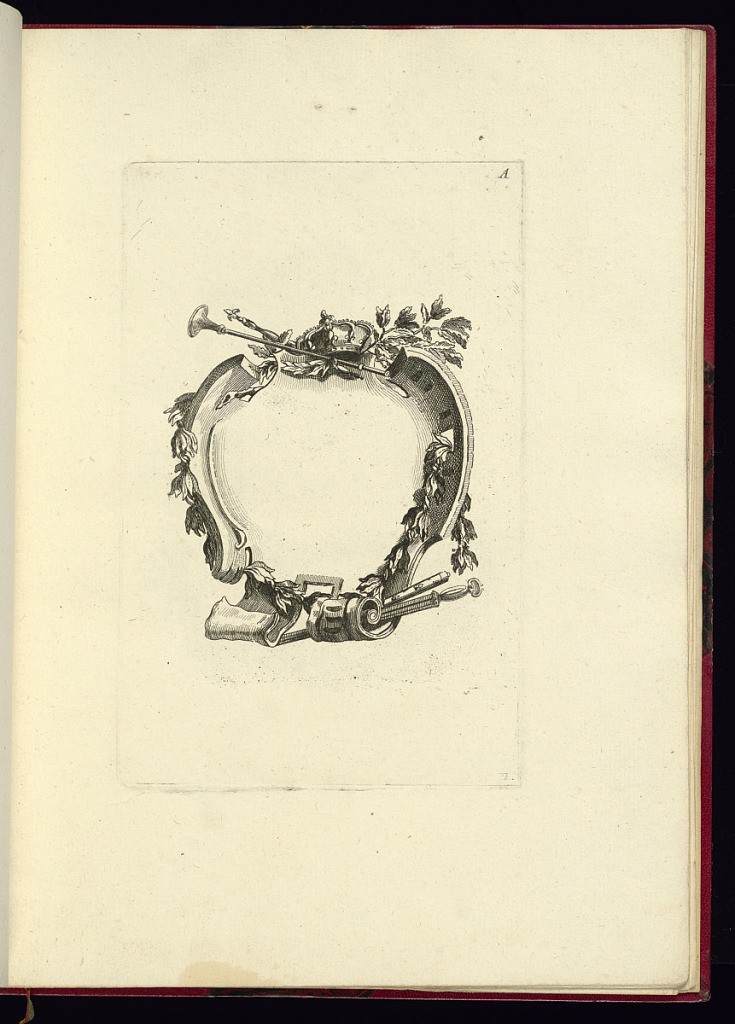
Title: Cartouche Design
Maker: Pierre-Philippe Choffard, French, 1730–1809
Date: ca.1760–75
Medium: Etching on laid paper
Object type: Print
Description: A rococo cartouche design featuring c-scrolls, foliage, and royal motifs, topped with a crown. The plate is faintly numbered and lettered.